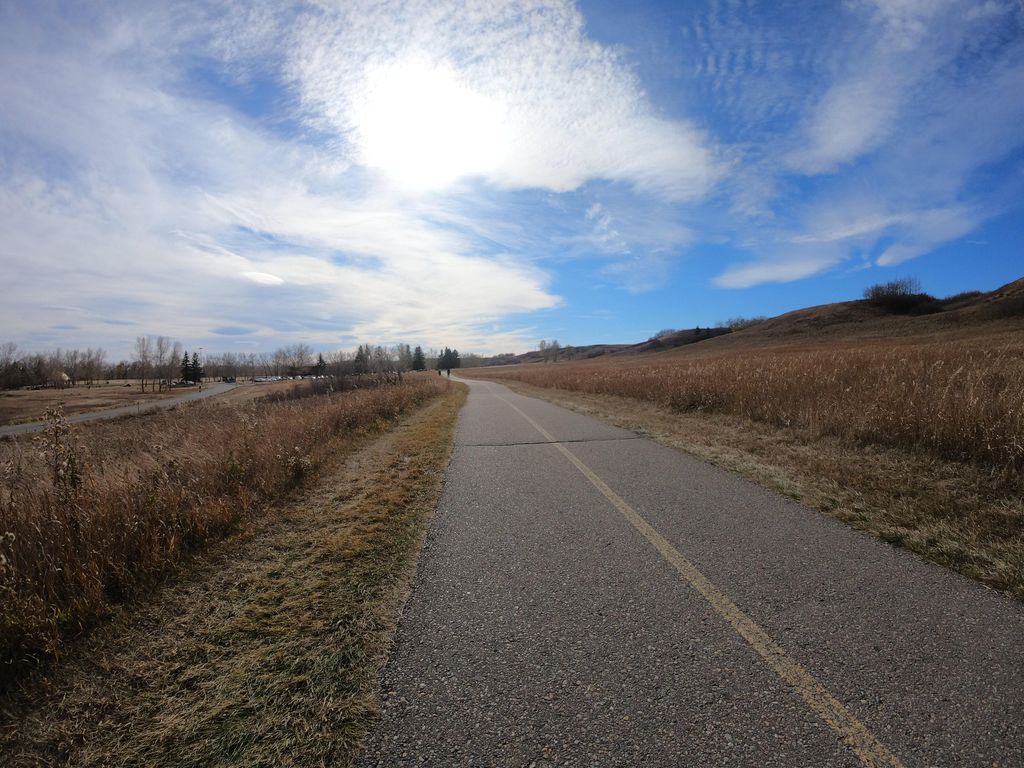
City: calgary